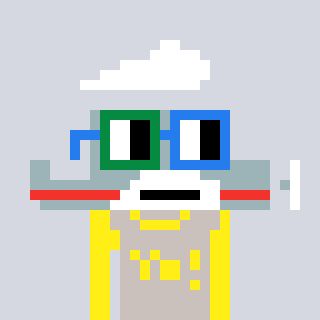
a pixel art character with square green and blue glasses, a plane-shaped head and a foggrey-colored body on a cool background